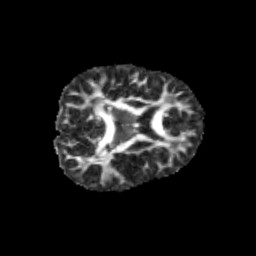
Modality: FA
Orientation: axial
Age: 11
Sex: male
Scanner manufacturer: siemens
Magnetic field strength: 3 T
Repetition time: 3.8 s
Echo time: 0.07 s